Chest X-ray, PA view. Patient: 59 years old, sex M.
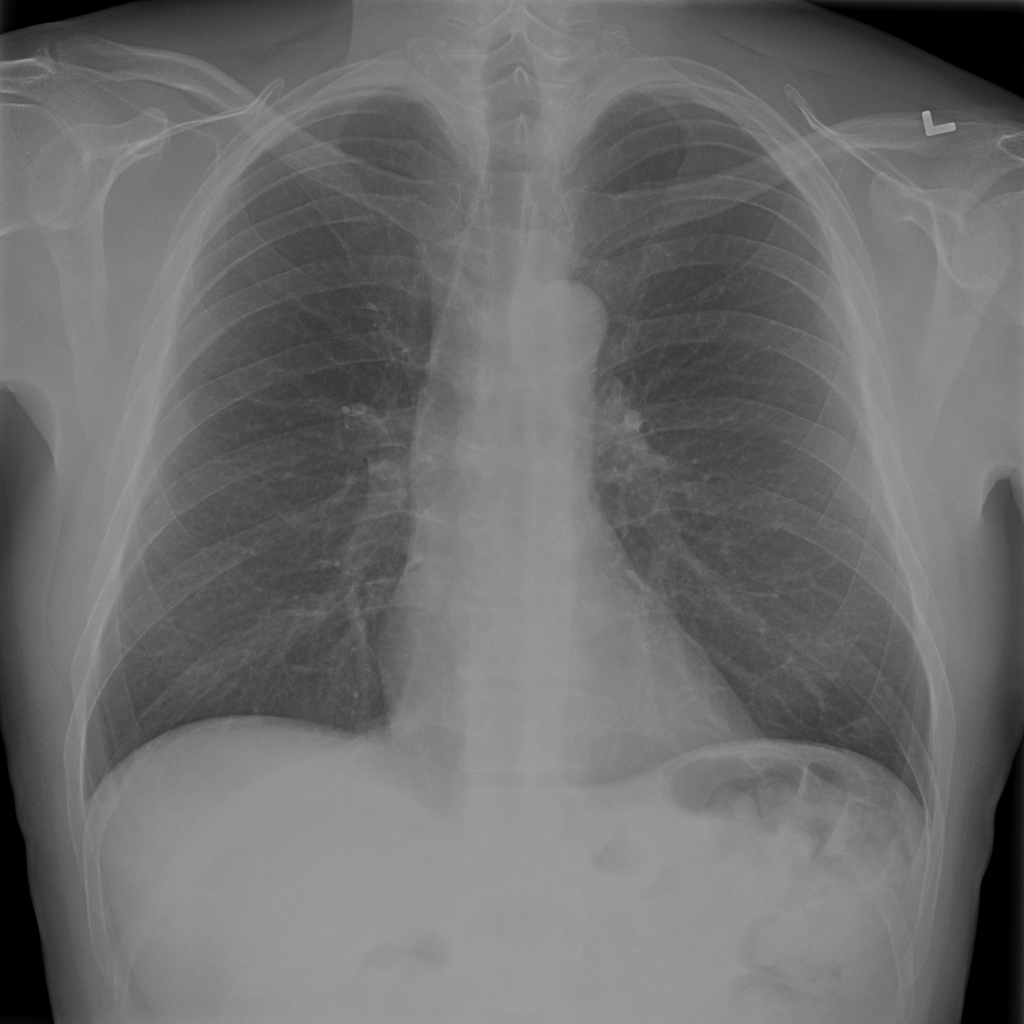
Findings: Infiltration